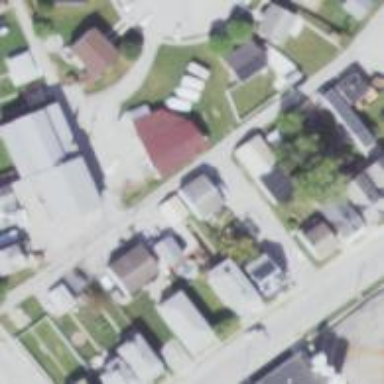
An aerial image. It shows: Alley classified as service road.